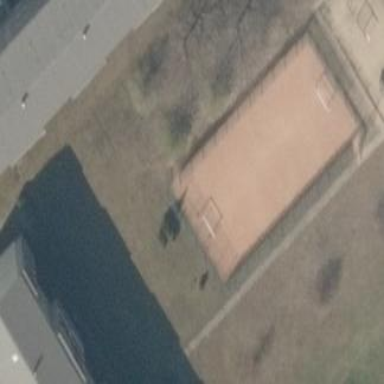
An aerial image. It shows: Soccer pitch designated for leisure and sports activities.